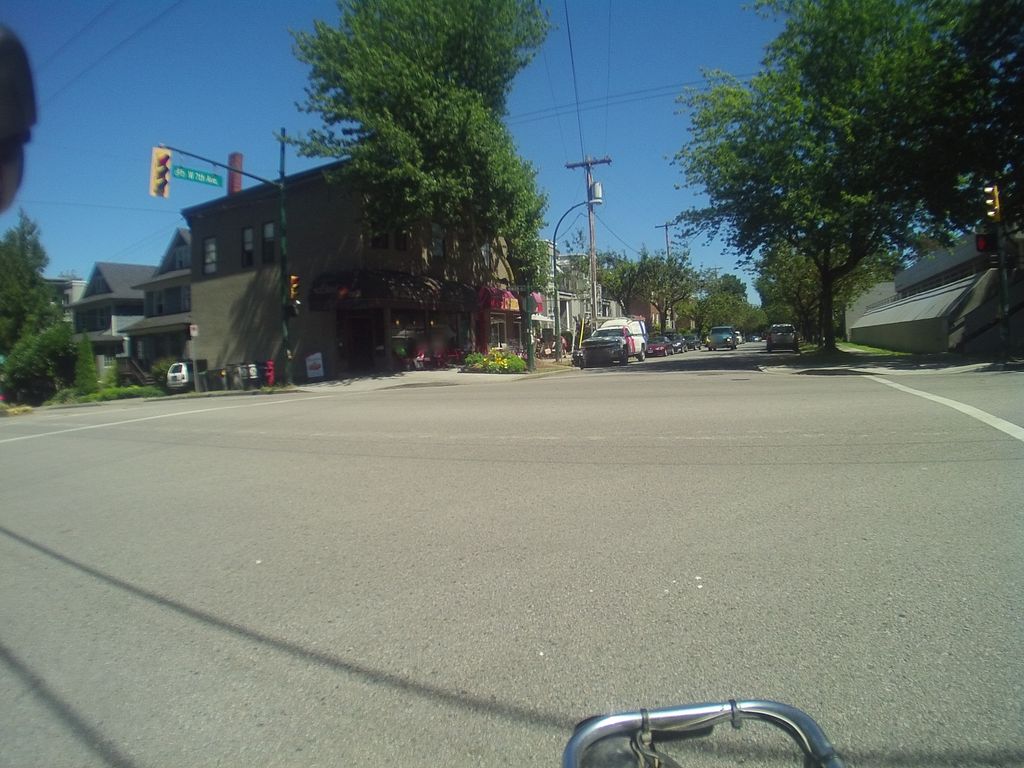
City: vancouver